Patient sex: F
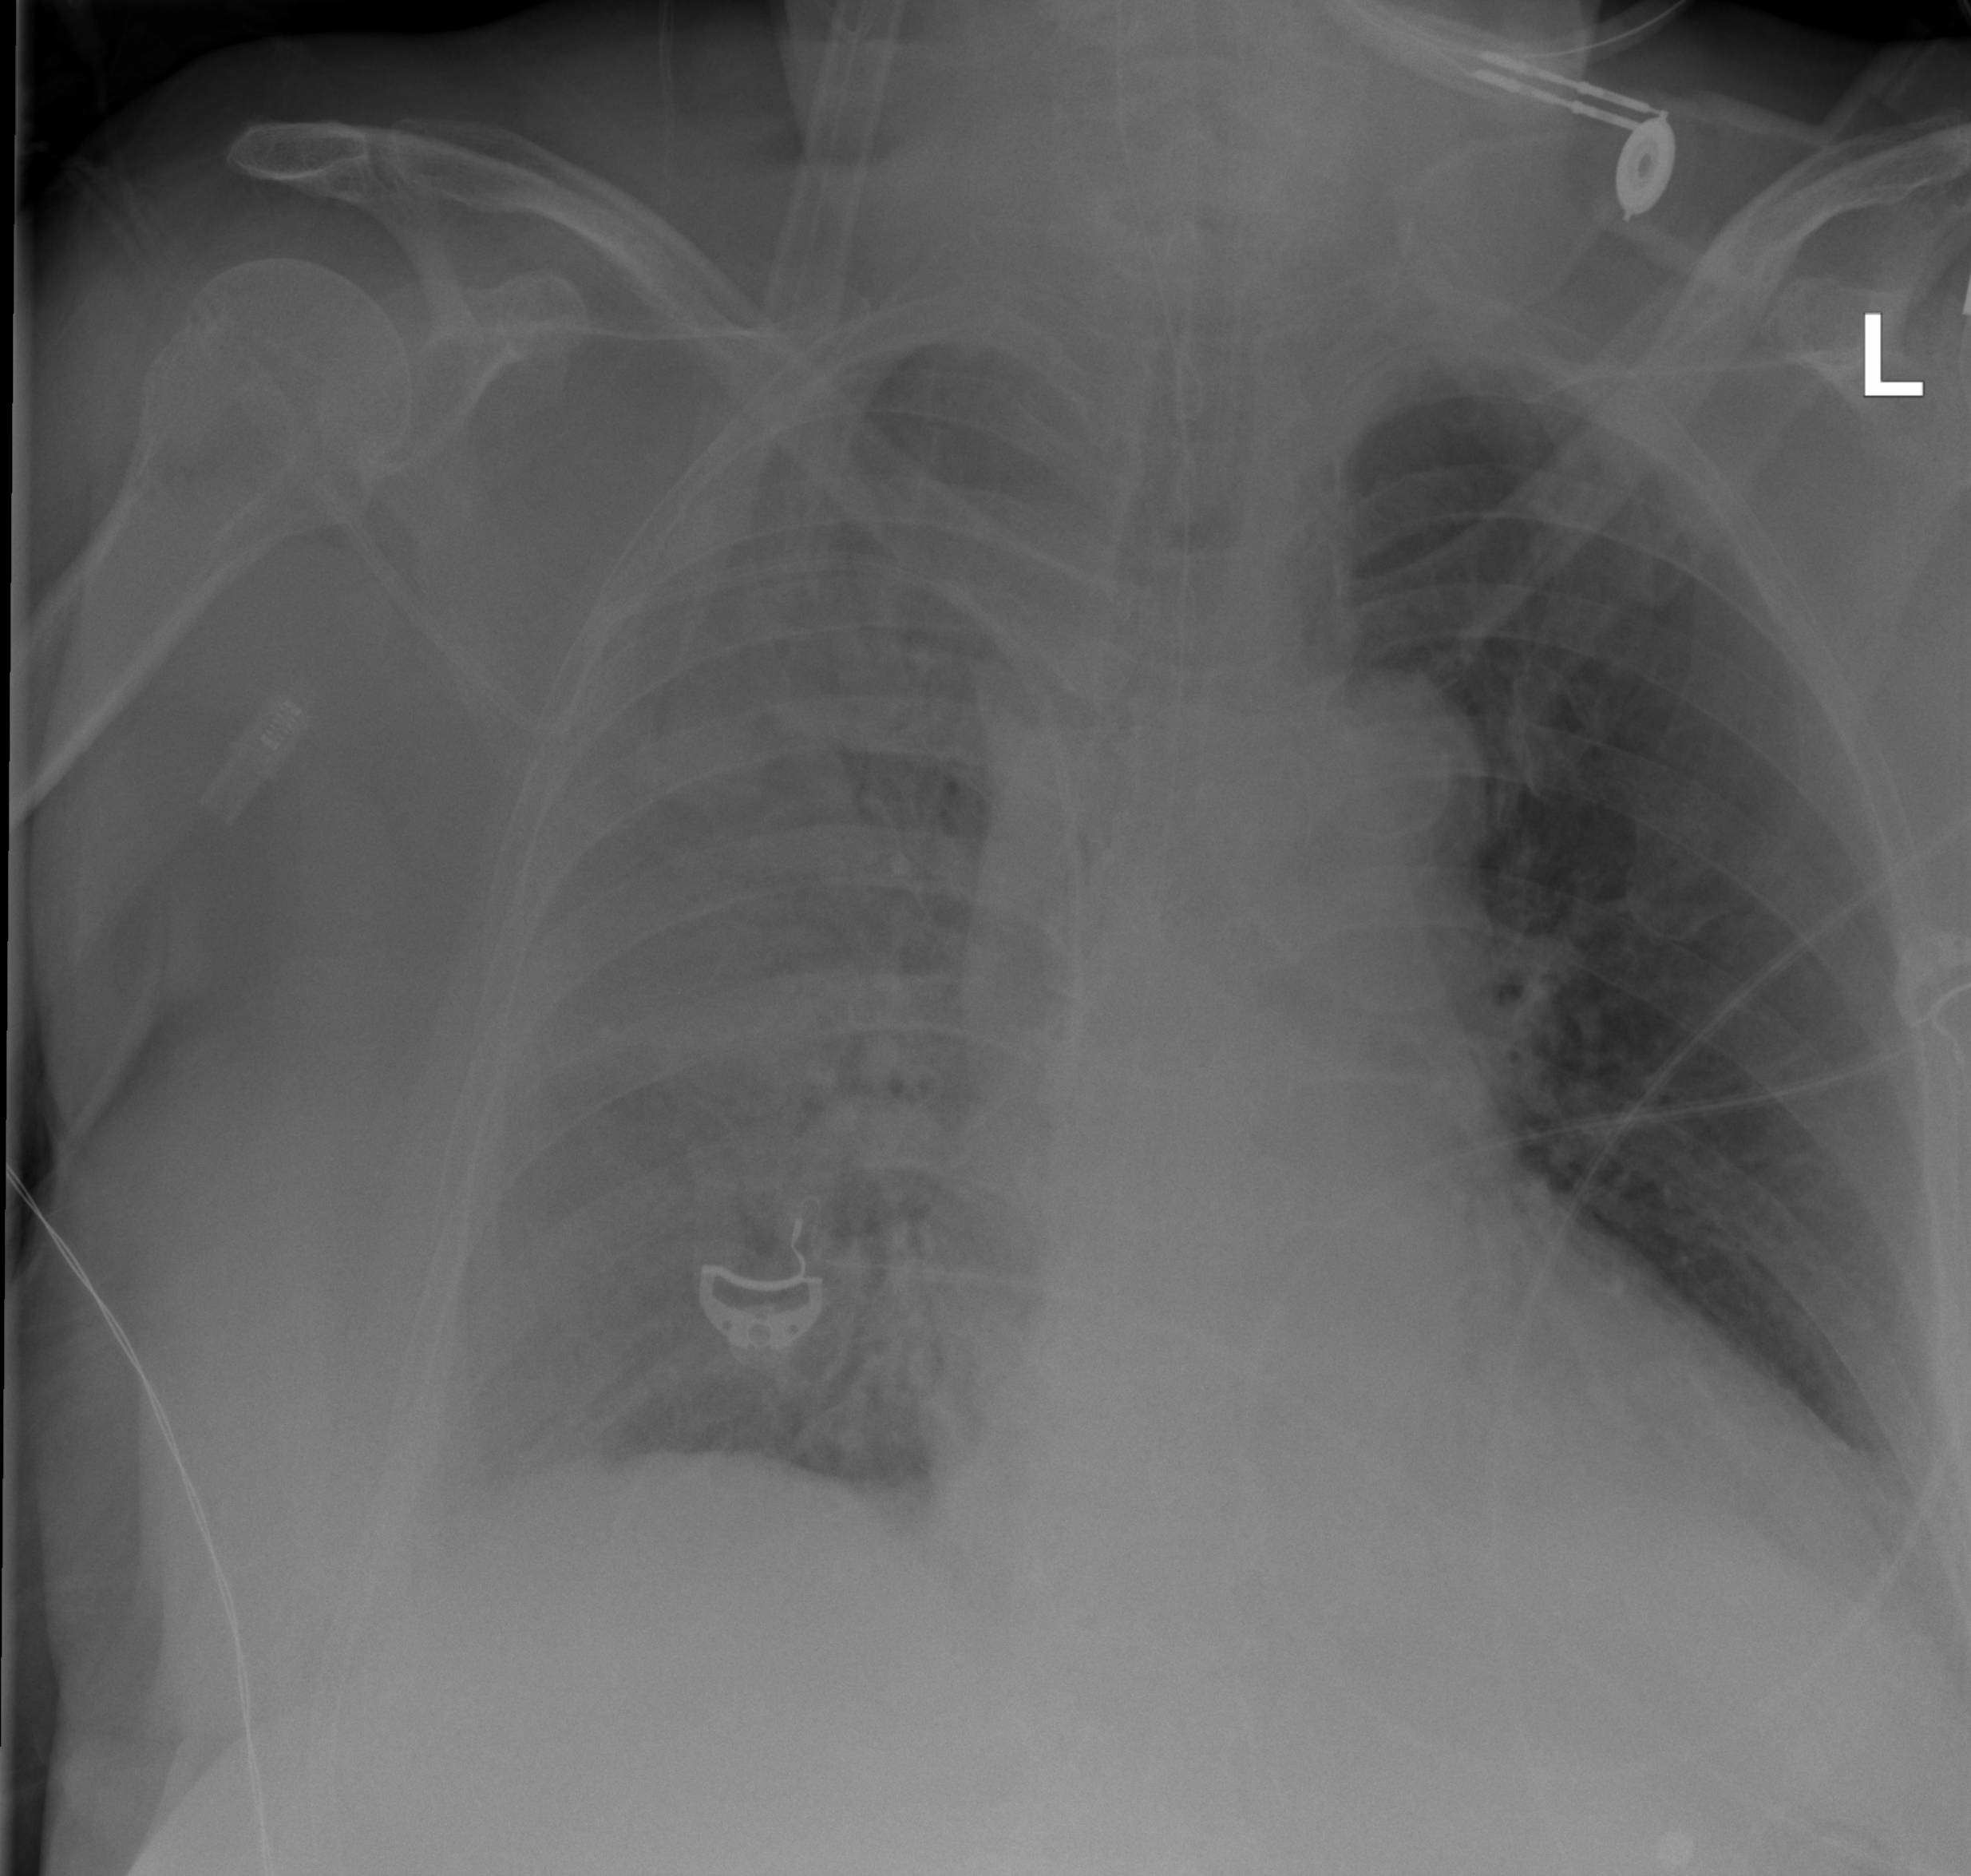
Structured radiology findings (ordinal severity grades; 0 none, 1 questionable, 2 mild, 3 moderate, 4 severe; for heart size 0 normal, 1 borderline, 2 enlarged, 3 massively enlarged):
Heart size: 1
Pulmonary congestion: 0
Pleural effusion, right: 1
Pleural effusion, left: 1
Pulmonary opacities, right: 4
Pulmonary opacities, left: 0
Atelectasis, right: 3
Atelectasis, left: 0